Question: I am trying to re-load data into the Store which is further used by a GridPanel. My code goes like:
'''
Ext.onReady(function(){
myData = [
['document','listsk','123','','','rat'],
['hiiiii','himself','rest','','','lap']
];
// create the data store
store = new Ext.data.SimpleStore({
fields: [
{name: 'cat'},
{name: 'desc'},
{name: 'edcsId'},
{name: 'transformedEDCSUrl'},
{name: 'transformedFormatsUrl'},
{name: 'lineNotes'}
]
});
store.loadData(myData);
// create the Grid
grid = new Ext.grid.GridPanel({
store: store,
columns: [
{header: "<b>Category</b>", sortable: true, dataIndex: 'cat'},
{header: "<b>Description or Document Title</b>", sortable: true, dataIndex: 'desc'},
{header: "<b>EDCS ID #</b>", sortable: true, renderer: renderEDCSUrl, dataIndex: 'edcsId'}
{header: "<b>URLs to Formats</b>", renderer: renderFormatsUrl},
{id: 'lineNotes', header: "<b>Line Notes</b>", sortable: true, dataIndex: 'lineNotes'}
],
viewConfig: {
forceFit: true
},
autoExpandColumn: 'lineNotes',
stripeRows: true,
collapsible: true
})
reload = function refreshGrid(data){
store.loadData(data);
}
})
'''
The mydata variable as seen by Firebug is:
'''
[
['document','listsk','123','','','rat'],
['hiiiii','himself','rest','','','lap']
]
'''
And the data variable in the javascript function refreshGrid is also same:
'''
[
['document','listsk','123','','','rat'],
['hiiiii','himself','rest','','','lap']
]
'''
I am invoking the function refreshGrid as follow:
'''
function load(response) {
reload(response.substring(response.indexOf('myData') + 9,
response.indexOf('function renderABC') - 2));
}
'''
To me it looks like a JSON parsing issue as data is coming fine from backend. Which is the best way to parse JSON string coming from backend. The behaviour with javascript invcation of 'store.loadData' is that each character in the data variable is treated as separate row in the Grid as shown below:

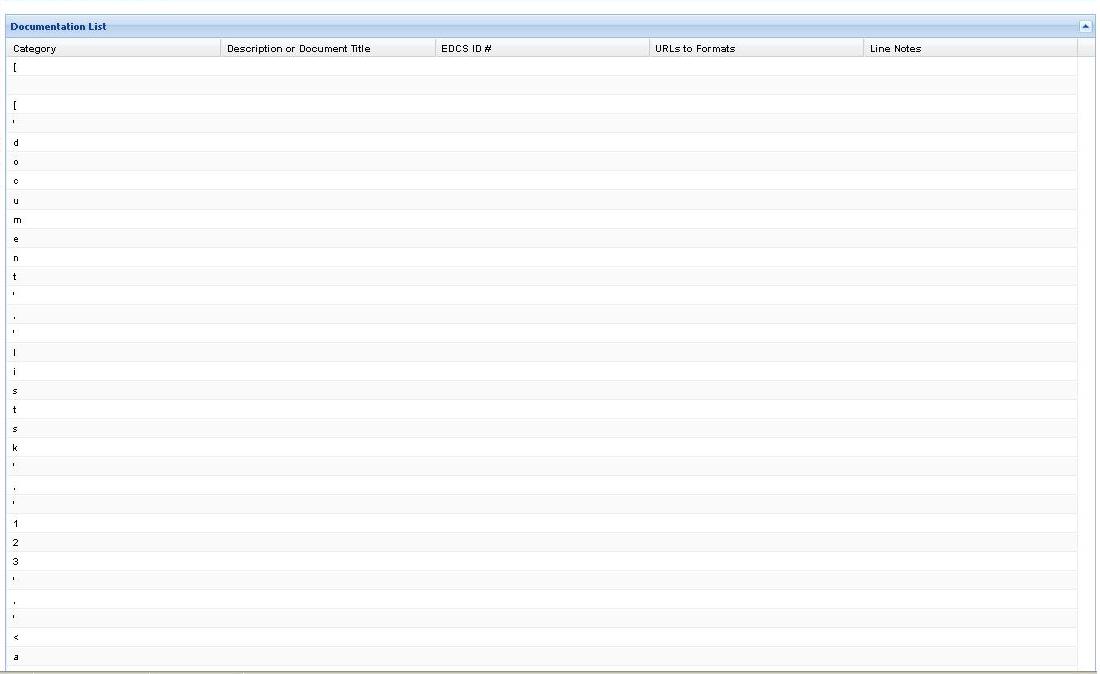
Answer: For all who face this problem, a quick wayout is eval function and otherwise use some library for JSON.